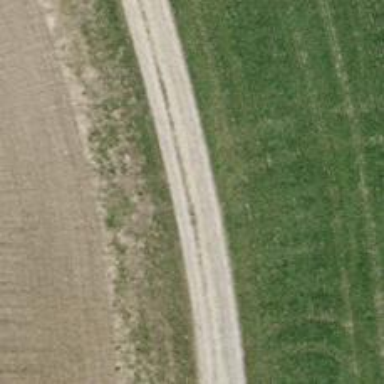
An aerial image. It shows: Track with grade 2 tracktype.